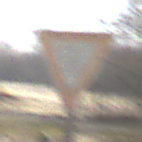
Verkehrszeichen: VorfahrtGewaehren
Umgebung: Outdoor, Nature
Tageszeit: MorningAfternoon
Wetter: Clear
Licht: Natural
Jahreszeit: Winter
Kontrast: HighContrast